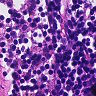
Metastatic tissue present: no